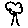
Label: tree